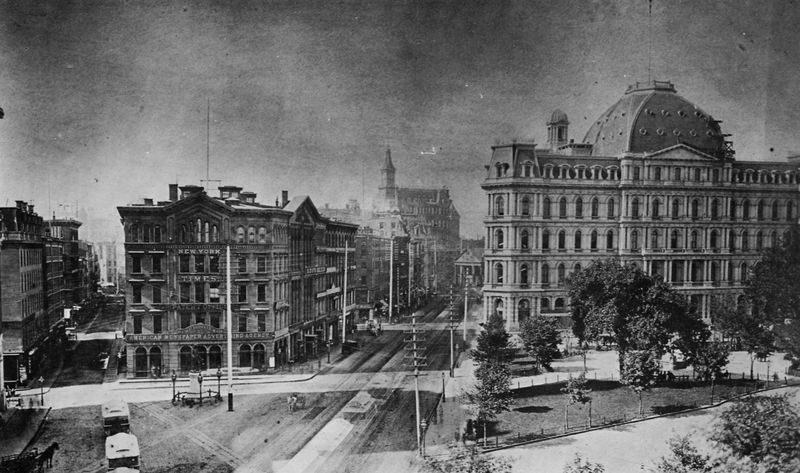
Titel: Park Row
Künstler: Amerikanischer Photograph
Schlagwörter: baum, blätter, himmel, laub, schatten, weiß, bäume, landschaft, stadt, fenster, frankreich, grau, hintergrund, laterne, laternen, licht, paris, schwarz, strasse, dach, gebäude, haus, park, rasen, weg, zaun, leute, architektur, häuser, büsche, wege, turm, ansicht, bogen, fassade, fassaden, perspektive, wohnhäuser, mast, modern, dächer, giebel, läden, platz, werbung, auto, kuppel, masten, strom, menschenleer, galerie, unscharf, flucht, foto, fotografie, photographie, stadtansicht, straßen, kuppeln, türme, kreuzung, schwarzweiss, stich, photo, mezzanin, bahn, verkehr, beet, grünfläche, etagen, geschosse, schienen, stockwerke, aufnahme, parlament, autos, bauten, europa, klassizistisch, antenne, leitungen, strassenbahn, stromleitungen, strommasten, mietshäuser, großstadt, strassenkreuzung, böume, bus, freiraum, elektrizität, new york, kuppfel, stadtszene, telegrafenmast, bügelhaus, frühmorgens, graossstadt